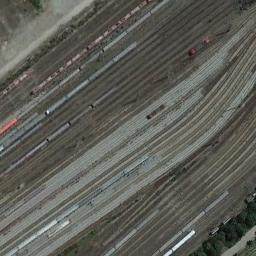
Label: railway